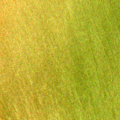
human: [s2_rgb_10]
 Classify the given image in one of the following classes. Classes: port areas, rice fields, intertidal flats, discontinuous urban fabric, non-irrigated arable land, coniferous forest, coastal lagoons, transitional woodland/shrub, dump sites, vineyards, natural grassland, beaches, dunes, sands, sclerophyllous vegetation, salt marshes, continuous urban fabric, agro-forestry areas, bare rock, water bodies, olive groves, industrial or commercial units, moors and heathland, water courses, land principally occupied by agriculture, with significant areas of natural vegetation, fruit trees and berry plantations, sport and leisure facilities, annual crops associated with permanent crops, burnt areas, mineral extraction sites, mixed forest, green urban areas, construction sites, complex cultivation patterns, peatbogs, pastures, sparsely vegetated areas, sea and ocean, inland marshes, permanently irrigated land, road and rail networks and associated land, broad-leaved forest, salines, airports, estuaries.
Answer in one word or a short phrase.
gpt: water bodies